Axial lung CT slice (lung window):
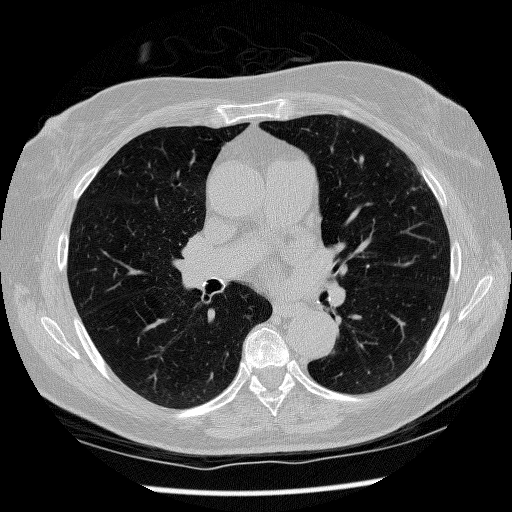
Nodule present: no